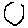
Label: hexagon